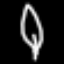
Label: leaf